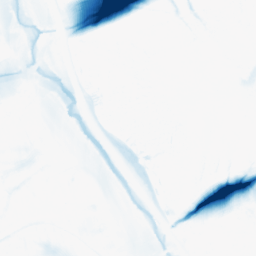
Category: morphological
Decomposition family: morphological_ellipse
Decomposition parameters: operation: closing
width: 50
height: 20
Upsampling method: linear_exact
Upsampling parameters: scale: 8
Upsampling scale: 8